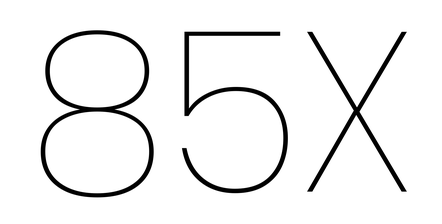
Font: Poppins-Thin